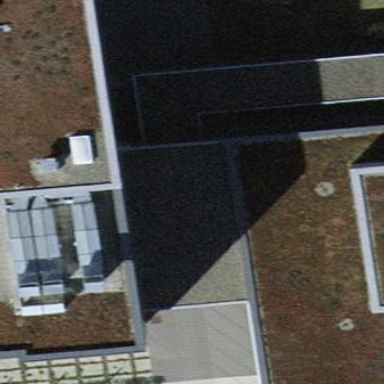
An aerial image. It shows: View of roof of building.